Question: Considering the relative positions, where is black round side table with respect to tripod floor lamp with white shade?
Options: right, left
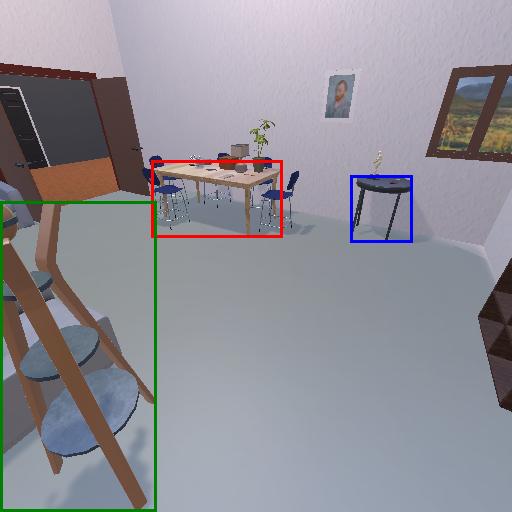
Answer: right